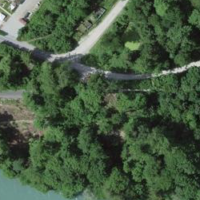
EUNIS habitat code: 57
Species observed at this site:
Lathyrus vernus
Cirsium vulgare
Lamium galeobdolon
Campanula trachelium